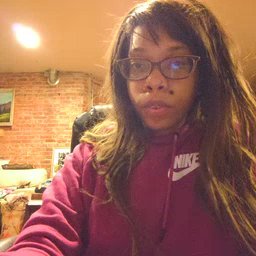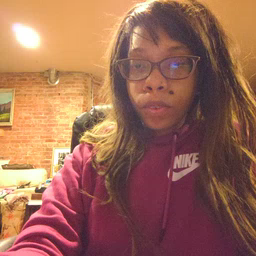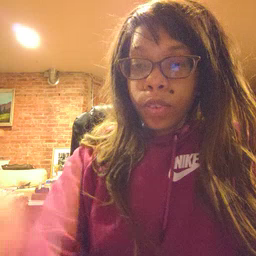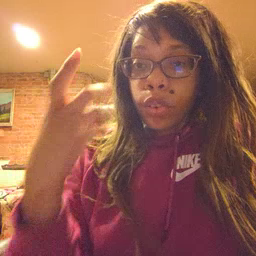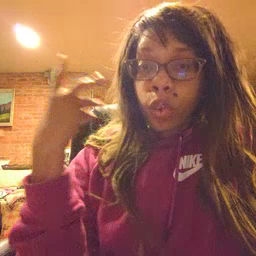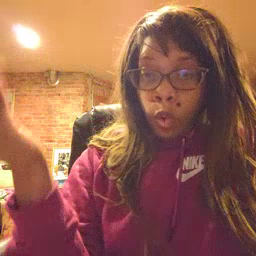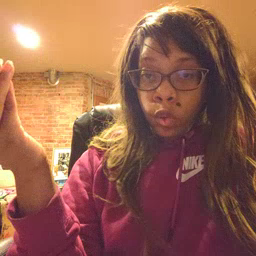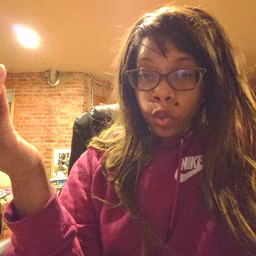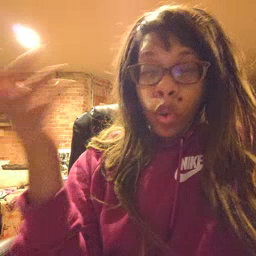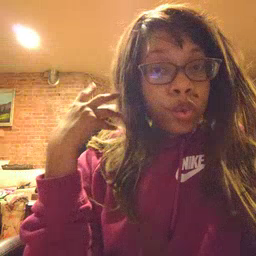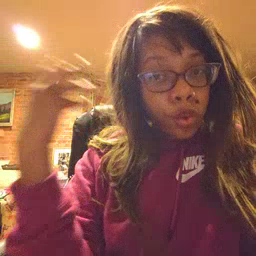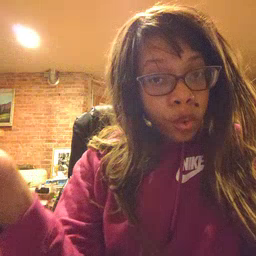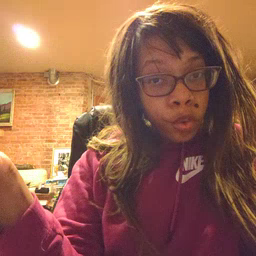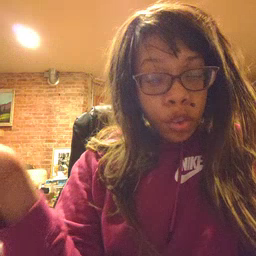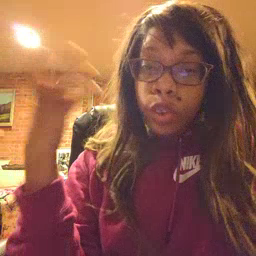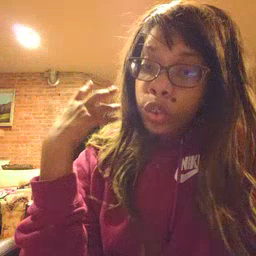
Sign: go